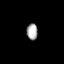
Tissue: prostate
Cell type: T cells
Senescence score: 0.307
Nuclear area (px): 176
Mean DAPI intensity: 169.642